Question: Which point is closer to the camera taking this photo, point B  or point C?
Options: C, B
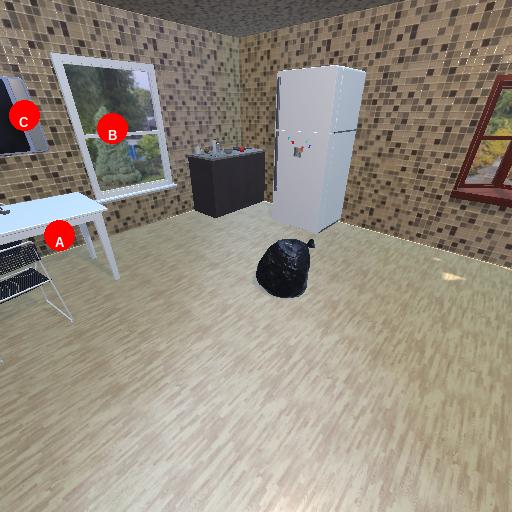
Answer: C